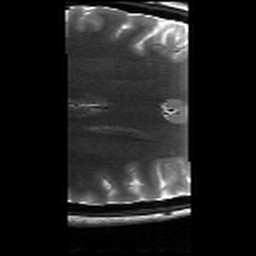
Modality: T2w
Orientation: axial
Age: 19
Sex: female
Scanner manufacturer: siemens
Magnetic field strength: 3 T
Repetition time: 8.02 s
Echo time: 0.08 s